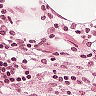
Metastatic tissue present: no